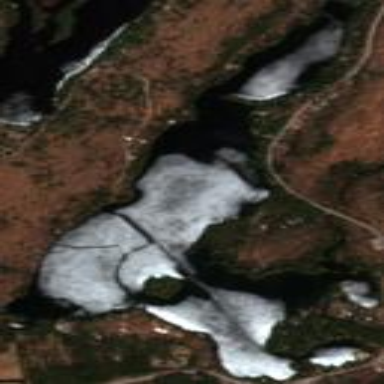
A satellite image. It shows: Serene lake.